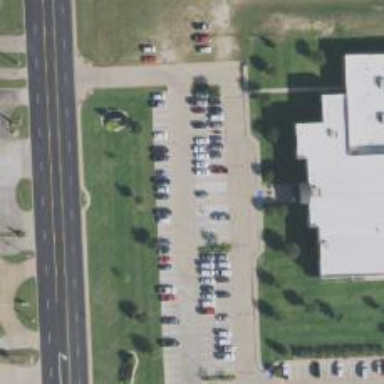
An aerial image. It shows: Parking space.